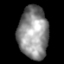
Tissue: lung
Cell type: Epithelial cells
Senescence score: 0.102
Nuclear area (px): 1534
Mean DAPI intensity: 141.244